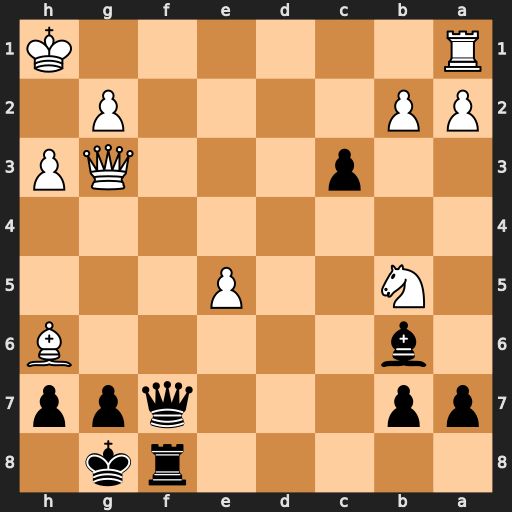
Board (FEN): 5rk1/pp3qpp/1b5B/1N2P3/8/2p3QP/PP4P1/R6K
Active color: b
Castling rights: -
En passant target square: -
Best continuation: cxb2 Rb1 Qf1+ Kh2 Bg1+